Chest X-ray:
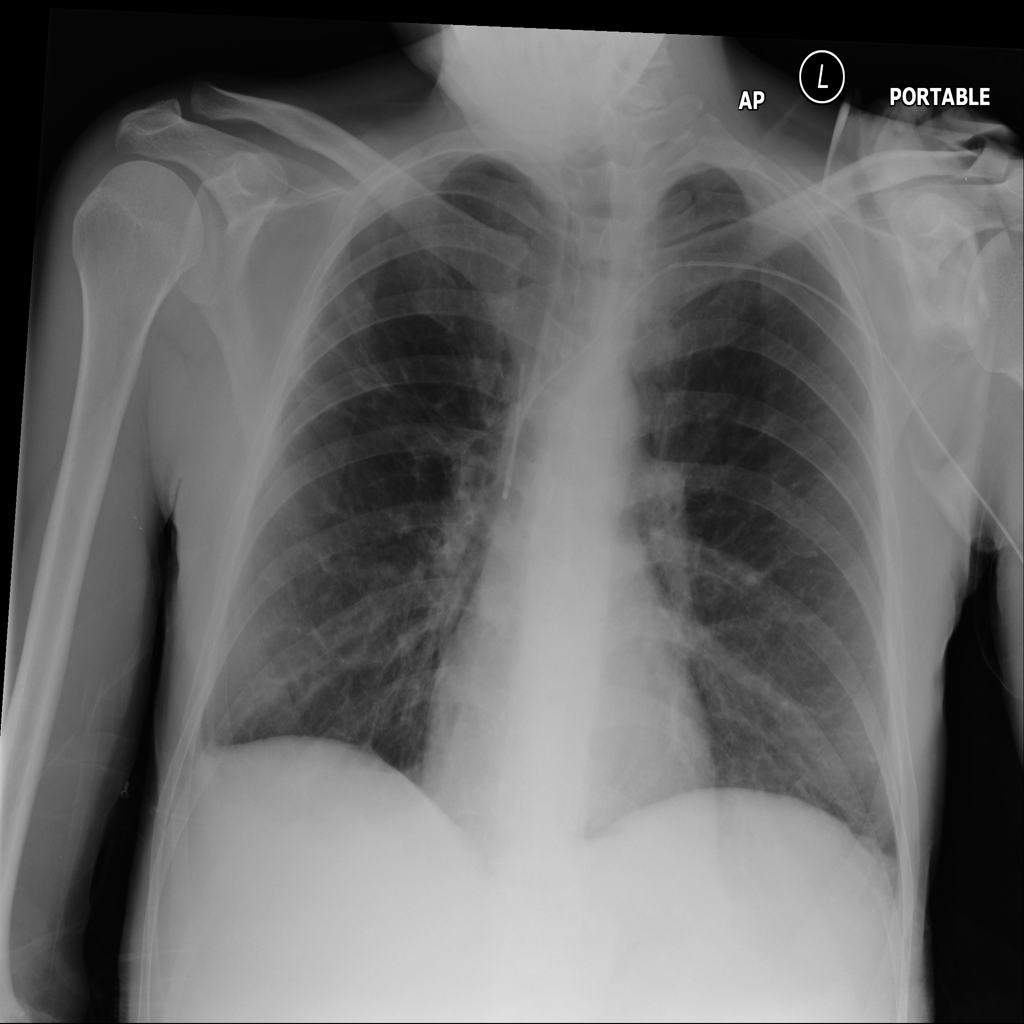
Findings: Fibrosis, Pleural Thickening, Consolidation
No abnormal finding: no